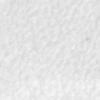
Label: no_change